The image folds the raw vibration samples of a bearing signal into a 2-D grayscale square (signal-to-image encoding). What is the most likely bearing condition (normal, inner_race, outer_race, ball)?
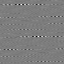
Answer: outer_race